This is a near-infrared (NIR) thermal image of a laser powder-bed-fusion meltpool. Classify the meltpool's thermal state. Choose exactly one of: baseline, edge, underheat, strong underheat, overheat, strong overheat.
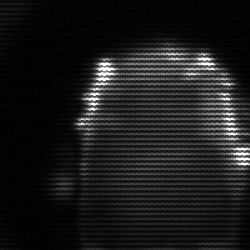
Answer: baseline